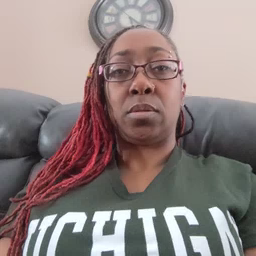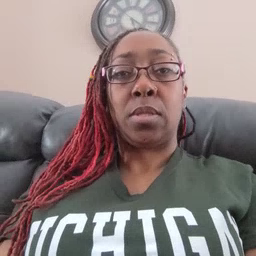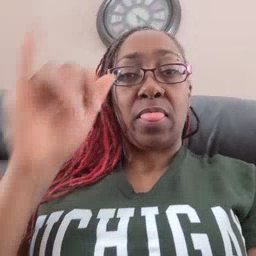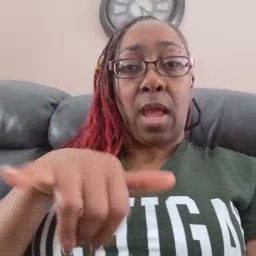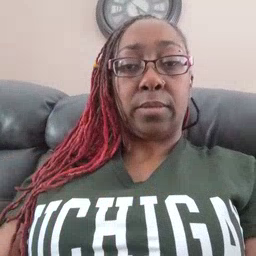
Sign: that